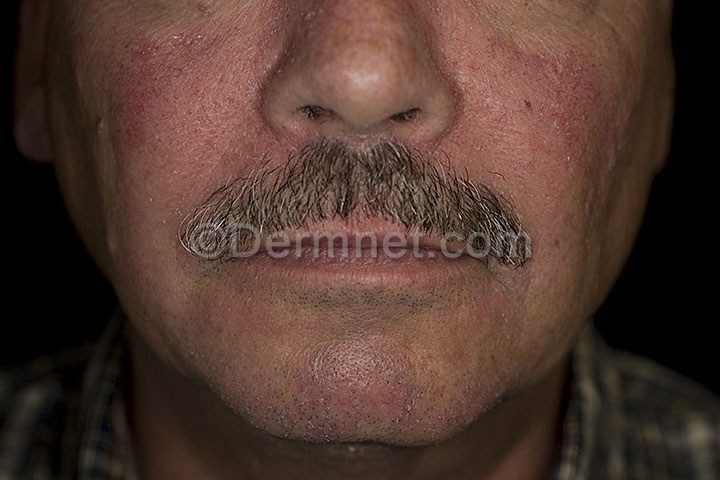
Disease: Psoriasis pictures Lichen Planus and related diseases